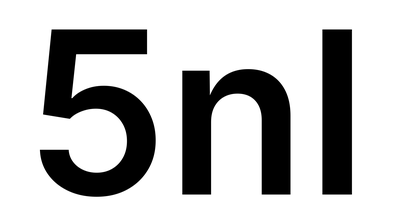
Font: Inter_SemiBold